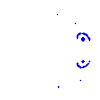
Particle: proton